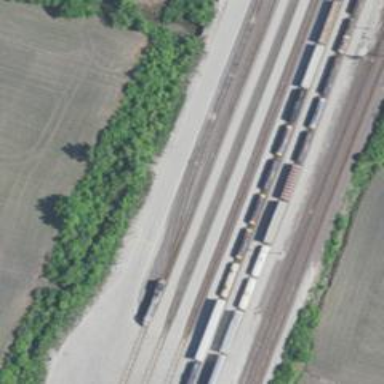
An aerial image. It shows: Railway yard used for servicing trains.